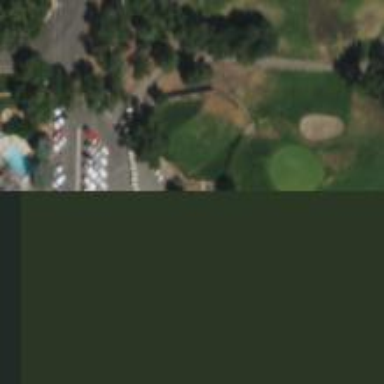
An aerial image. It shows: Path designated for golf carts.